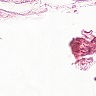
Metastatic tissue present: no